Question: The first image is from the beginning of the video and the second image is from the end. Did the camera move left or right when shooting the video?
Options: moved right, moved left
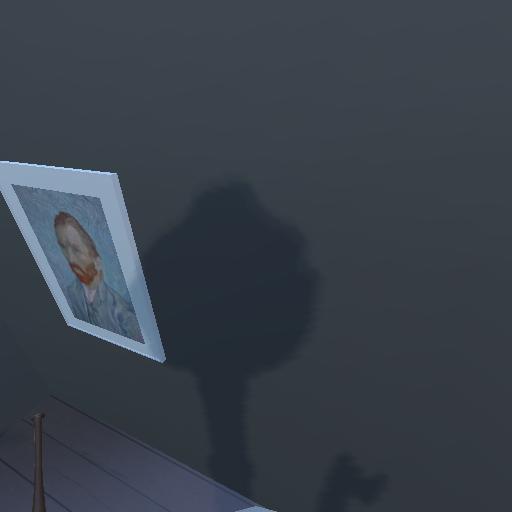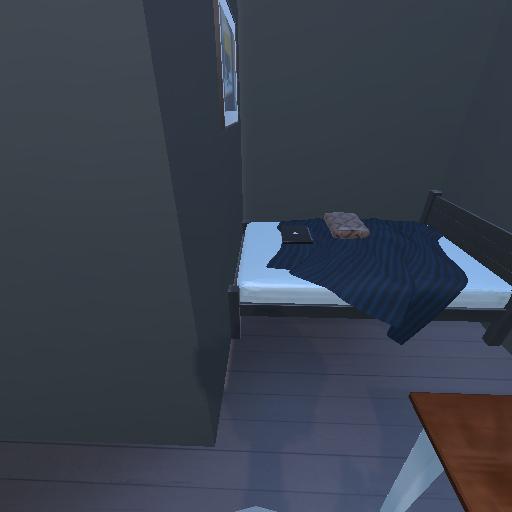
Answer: moved right